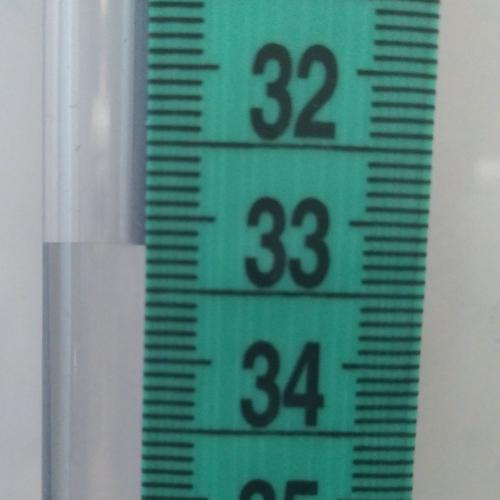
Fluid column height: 33.2 cm